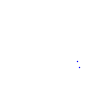
Particle: pion